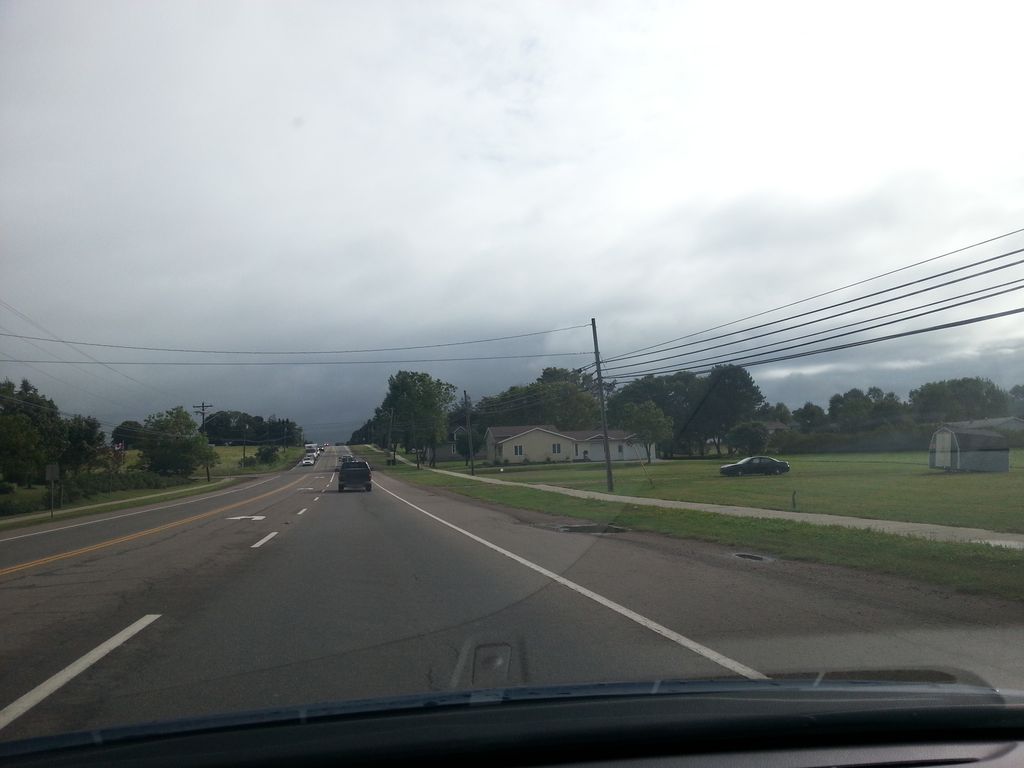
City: charlottetown